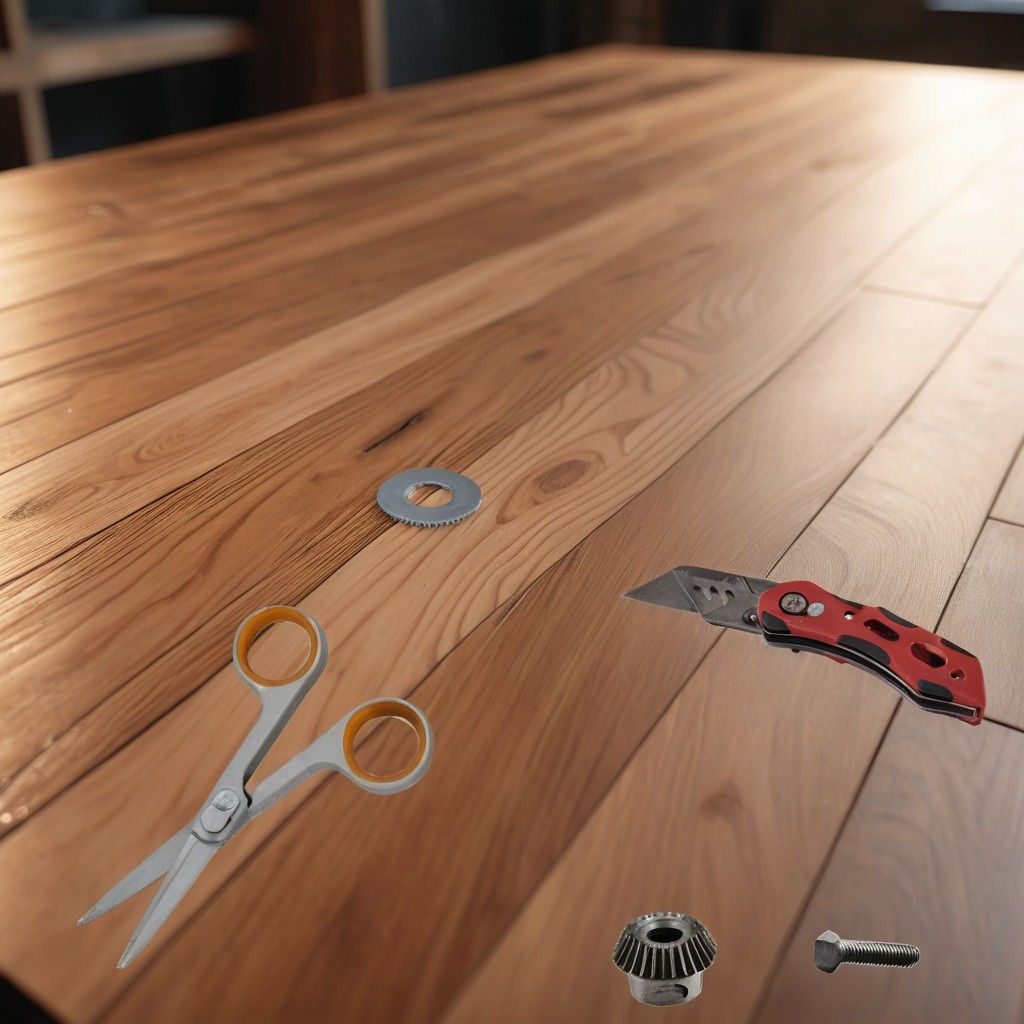
A steel gear with teeth, a utility knife, a flat metal washer, a metal machine screw, and a pair of scissors are lying on a wooden table in a carpentry studio.